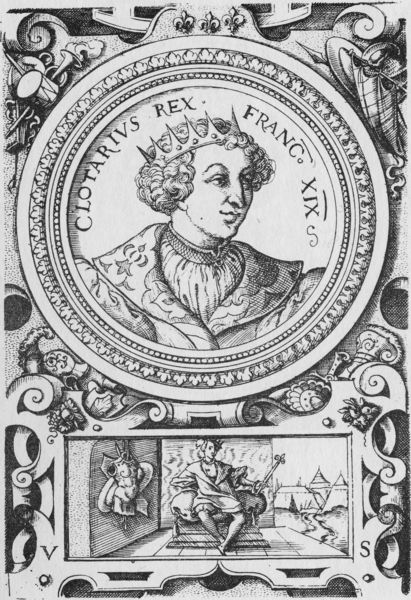
Titel: Bildnis von König Chlothar von Frankreich
Künstler: Virgil Solis
Institution: (Seriendruck)
Schlagwörter: gemälde, mann, umhang, vogel, weiß, sitzen, frankreich, frau, frisur, grau, haar, mund, nase, profil, schwarz, szene, zeichnung, blick, muster, ornament, alt, hemd, jung, augen, bluse, falten, gesicht, kragen, rahmen, bild, bildnis, instrument, portrait, porträt, vorhang, häuser, boden, figur, haare, mantel, reich, sessel, sitzend, blatt, instrumente, musik, augenbrauen, brustbild, kinn, krone, locken, kreis, rund, rundbild, krug, schrift, segel, papier, sofa, grafik, graphik, rand, französisch, kissen, könig, thron, inschrift, dekor, ornamente, verzierung, wange, revers, schild, medaillon, rechteck, torso, druck, schwarz-weiss, radierung, stich, fliesen, text, herrscher, trohn, tron, lilie, trommel, brokat, rüstung, rom, verziert, wappen, karte, schnörkel, brustpanzer, halbprofil, antik, mittelalter, schwartz, macht, speer, lilien, emblem, kupferstich, insignien, zepter, szepter, römisch, zelte, münze, rondell, latein, trompete, musikinstrumente, seriendruck, zeptar, rex, verschnörkelt, rollwerk, feldlager, portrt, kronepapier, lothar, clotarius, aungenbrauen, clotarvis, clotar, clothar, clothwig, ktone, fraze, troompete